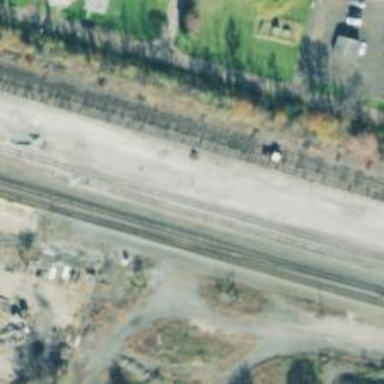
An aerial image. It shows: Railway track.